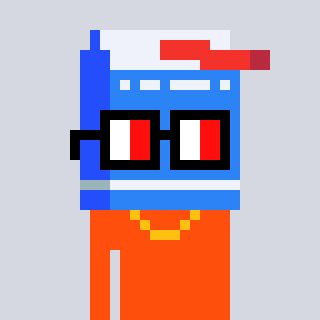
a pixel art character with square glasses with black frames and red eyes, a milk-shaped head and a orange-colored body on a cool background